Question: I have an UILabel, created in Universal storyboard, and I have mentioned all required for its position . So it resizes itself as per the text set. Fantastic! Exactly what I want.
It has background color as green color, but that color is wrapping my text tightly. I thus believe that making it a little wider can help me. But to do that, I need to know which method of my UILabel subclass is invoked. So that I can override and add additional width of 10 points.
Which UILabel method is invoked for resizing the label automatically after I assign it the text?
The way it currently looks :

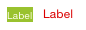
Answer: Unfortunately, we don't have any 'contentEdgeInsets' property we can set on a 'UILabel' (as we do have on a 'UIButton'). If you want auto layout to continue to make the height and width constraints itself, you could make a subclass of 'UILabel' and override the 'intrinsicContentSize' and 'sizeThatFits' to achieve what you want.
So, something like:
'''
- (CGSize) intrinsicContentSize
{
return [self addHorizontalPadding:[super intrinsicContentSize]];
}
- (CGSize)sizeThatFits:(CGSize)size
{
return [self addHorizontalPadding:[super intrinsicContentSize]];
}
- (CGSize)addHorizontalPadding:(CGSize)size
{
return CGSizeMake(size.width + (2*kSomeHorizontalPaddingValue), size.height);
}
'''
Note that this only touches the horizontal padding, but can obviously be modified to add vertical padding as well.